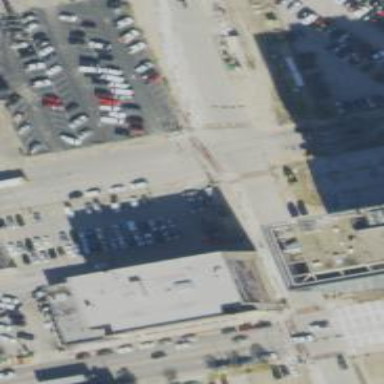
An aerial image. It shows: Secondary road with separate asphalt sidewalk.